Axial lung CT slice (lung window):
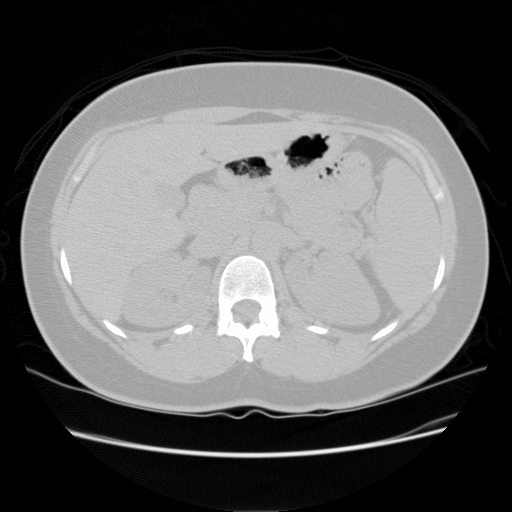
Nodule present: no